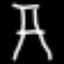
Label: The Eiffel Tower